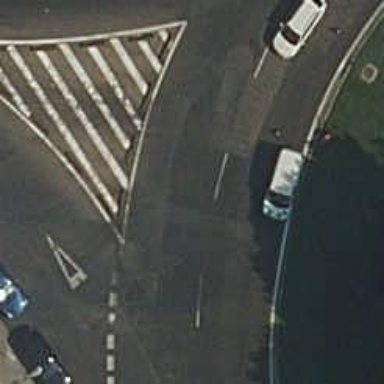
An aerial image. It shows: Tertiary road made of asphalt leading to roundabout junction.